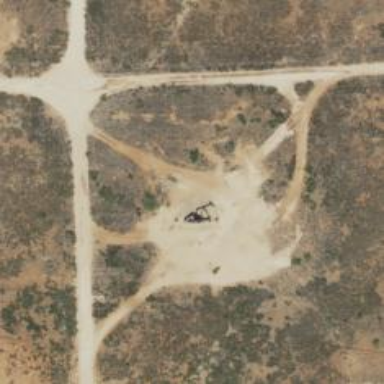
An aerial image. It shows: Petroleum well.